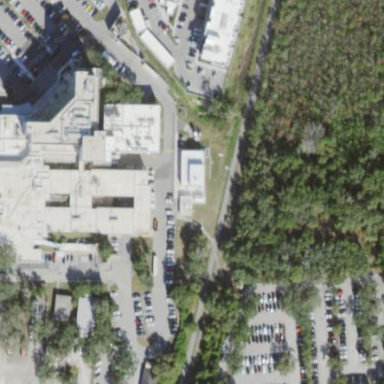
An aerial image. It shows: Healthcare facility identified as hospital.